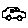
Label: car